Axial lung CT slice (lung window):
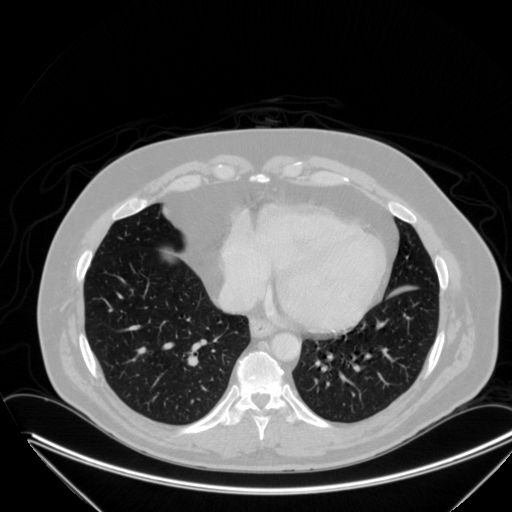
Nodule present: no